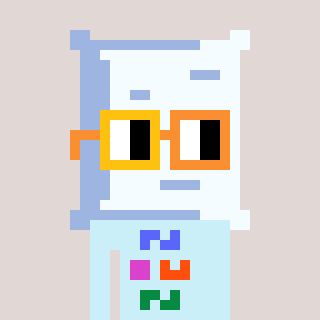
a pixel art character with square yellow and orange glasses, a pillow-shaped head and a cold-colored body on a warm background